Question: I have this problem that a week ago, when debugging, suddently the "Locals" window is blank, the "Immediate Window" and Watches don't work and all return "Unable to evaluate the expression."
Also the standard debugger display stopped giving me any info when I break the execution to check out stuff :-(

I have played around with all the debugger settings, but none of them seems to have any effect what so ever on my problem.
I did install the MVC3 RC1 and the Nupack just before my problem started, but removing them haven't solved anything.
I also removed all extensions and addons one by one to find the cause, but no result..
Does anybody have an idea?
I'm running on Win7 x64 on a Standard Core2 based laptop.
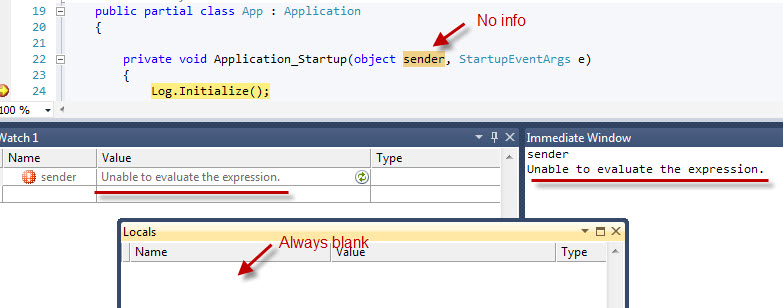
Answer: Apparently this problem arises when both MVC 3 RC and .NET Framework Async CTP are installed on the same machine.
You need to uninstall MVC 3 RC but since it also comes with ASP.NET Web Pages, NuGet and a Visual Studio update those have to be removed along with it.
You can automate the process by opening a Visual Studio command prompt with Administrator privilege and running all of the following commands in it:
wmic product where name="Microsoft ASP.NET MVC 3 - Visual Studio 2010 Tools" call uninstall
wmic product where name="Microsoft ASP.NET MVC 3 - VWD Express 2010 Tools" call uninstall
wmic product where name="Microsoft ASP.NET Web Pages" call uninstall
wmic product where name="Microsoft ASP.NET Web Pages - Visual Studio 2010 Tools" call uninstall
wmic product where name="Microsoft ASP.NET Web Pages - VWD Express 2010 Tools" call uninstall
wmic product where name="NuGet" call uninstall
msiexec /package {BC0464FA-A0BA-3E38-85BF-DC5B3A401F48} /uninstall {3069D446-63C5-38F4-9D28-41858024419C}
msiexec /package {85076DFF-7A17-3566-9CC0-488E6E6D4494} /uninstall {3069D446-63C5-38F4-9D28-41858024419C}
If the problem still persists however uninstall .NET Framework Async CTP as well.
After uninstalling both frameworks and reinstalling MVC 3 RC1 everything is now like before on my machine. However you can choose to install either the Async CTP or ASP.NET MVC 3 RC1 and it will work fine.